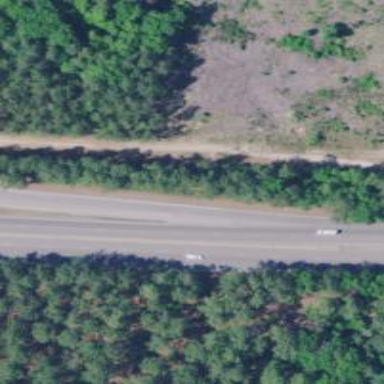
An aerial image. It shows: Trunk highway.